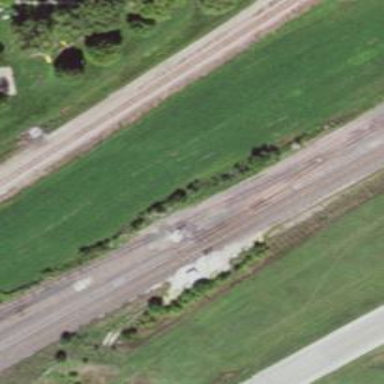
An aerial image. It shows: Railway track.